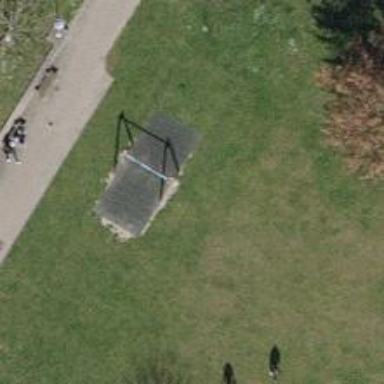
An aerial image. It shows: Playground featuring swings.